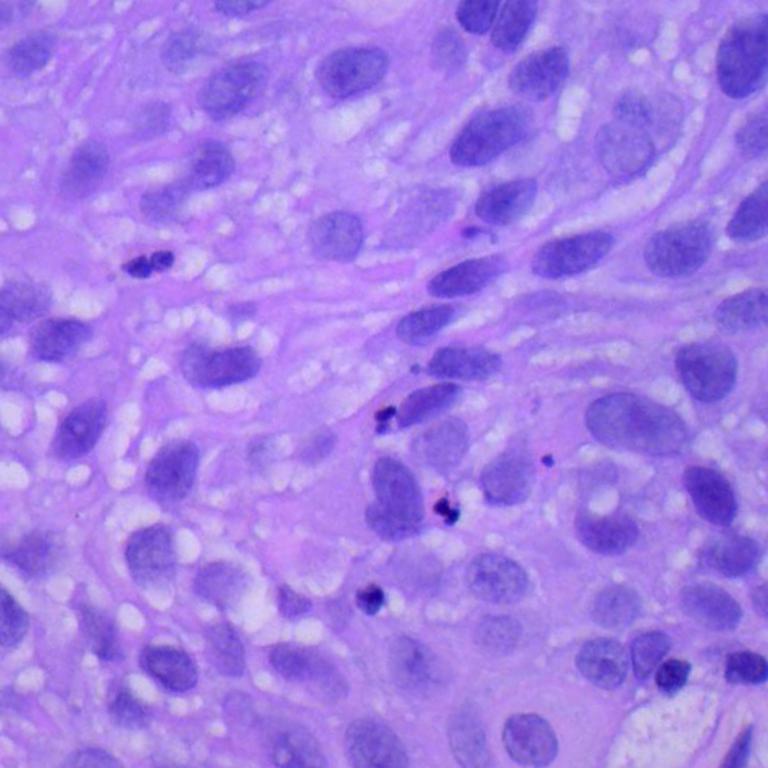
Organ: lung
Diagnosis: squamous carcinomas